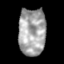
Tissue: lung
Cell type: Epithelial cells
Senescence score: 0.2225
Nuclear area (px): 1269
Mean DAPI intensity: 164.72